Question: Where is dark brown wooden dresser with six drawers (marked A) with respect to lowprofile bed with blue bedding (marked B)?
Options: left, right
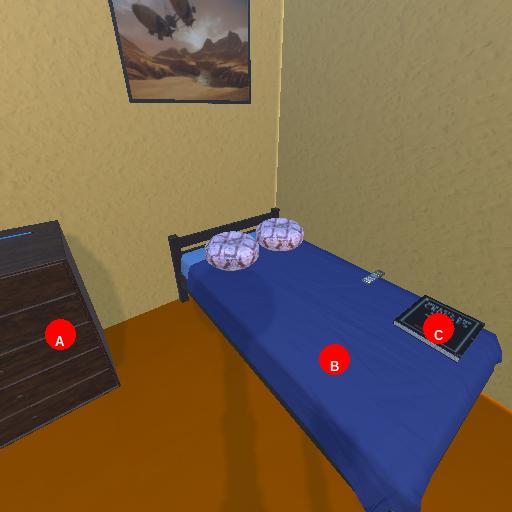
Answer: left